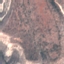
Land use / land cover: HerbaceousVegetation